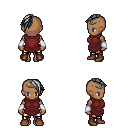
a pixel art fantasy rpg character, female body template, human, dark skin, maroon tunic, gold greaves, gray long mohawk hairstyle, iron tiara, white cloth bracers, brown shoes, four views (front, back, left, right), 2x2 character sprite sheet, small pixel art, hard edges, no anti-aliasing